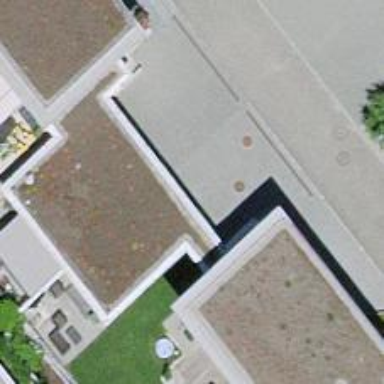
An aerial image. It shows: Building with flat roof.